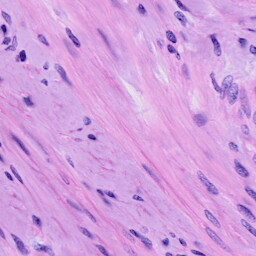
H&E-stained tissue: Cervix